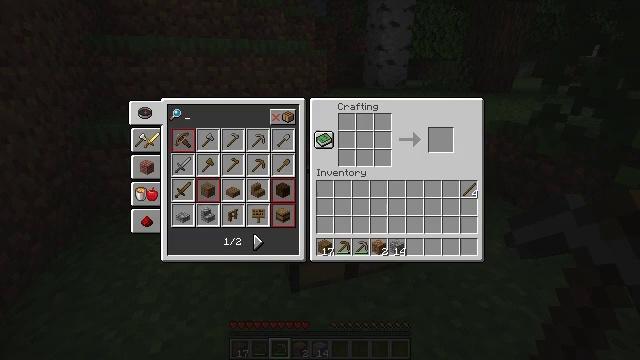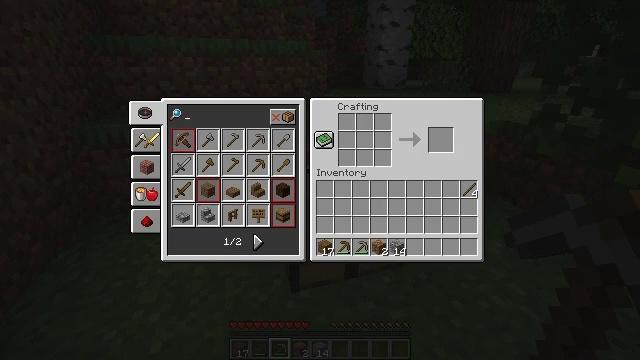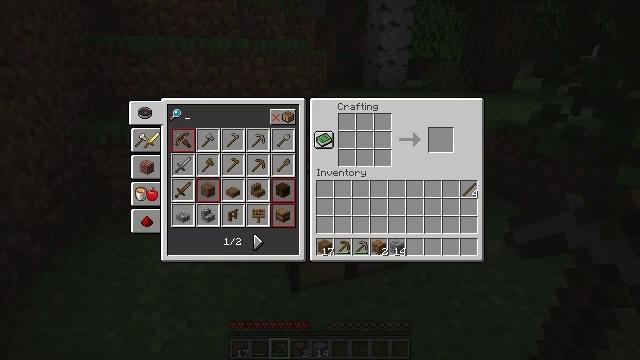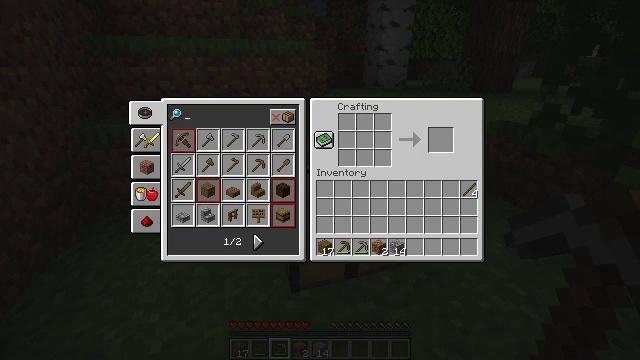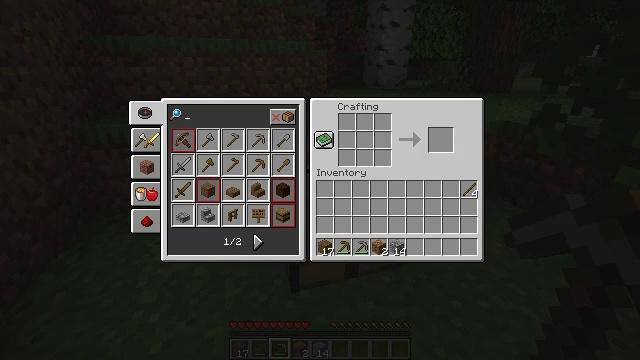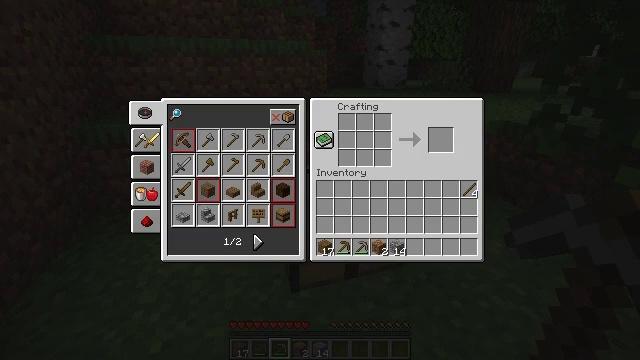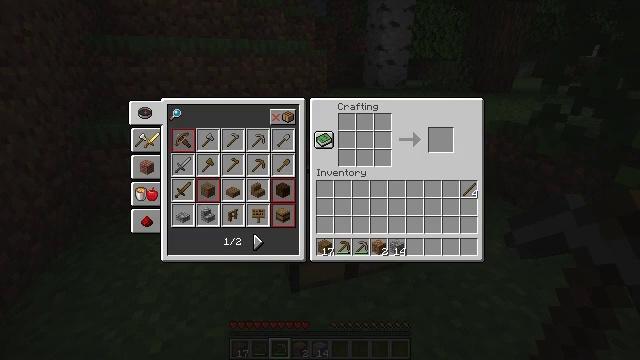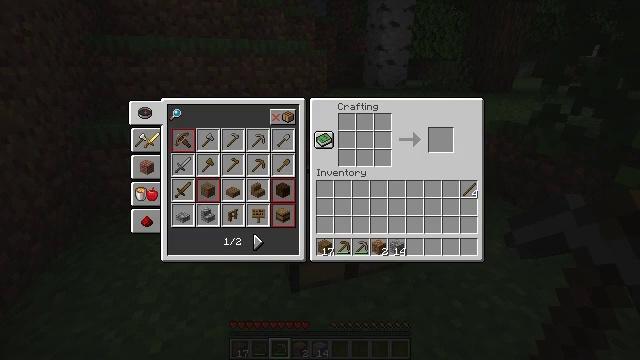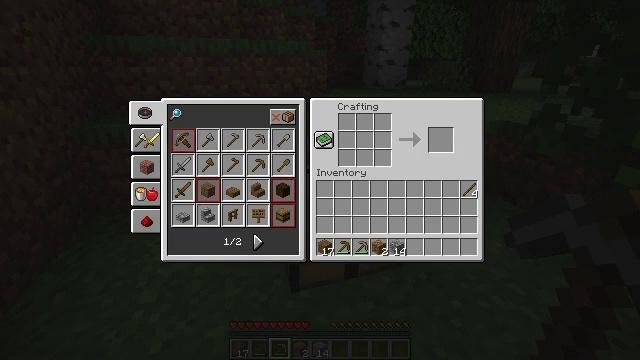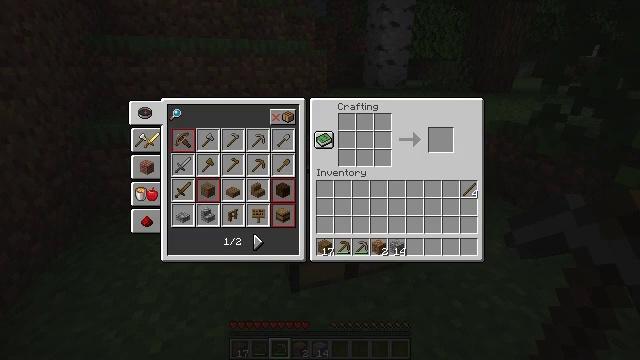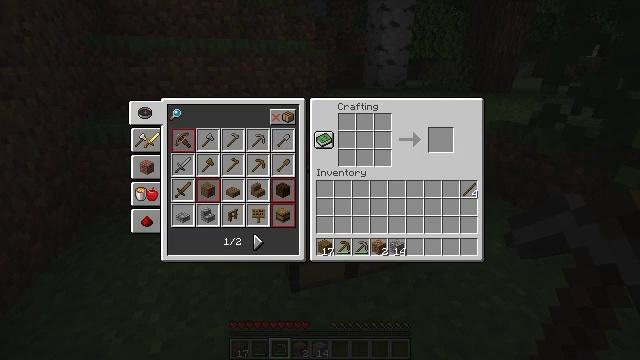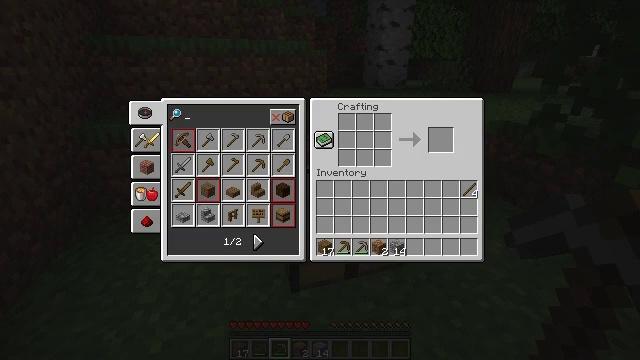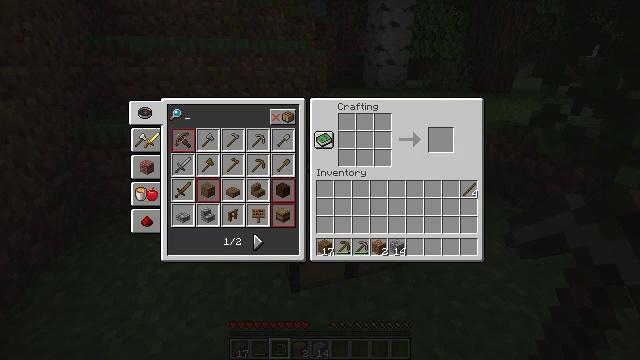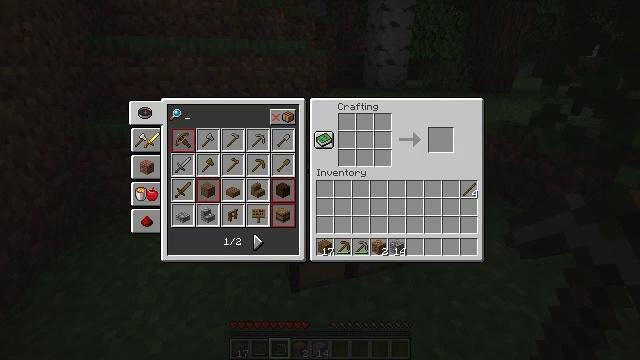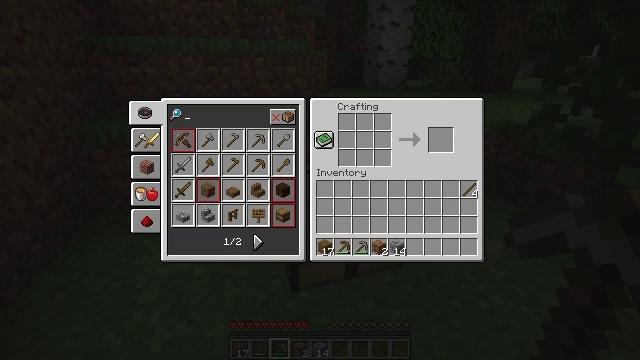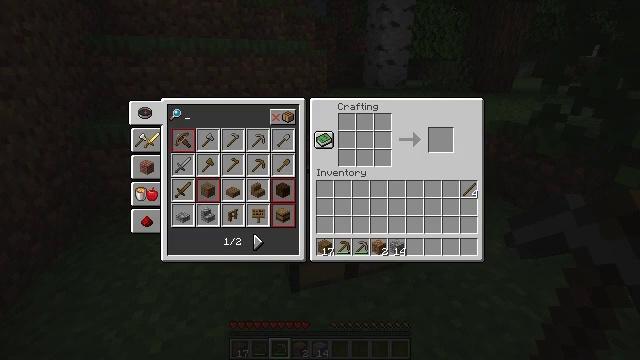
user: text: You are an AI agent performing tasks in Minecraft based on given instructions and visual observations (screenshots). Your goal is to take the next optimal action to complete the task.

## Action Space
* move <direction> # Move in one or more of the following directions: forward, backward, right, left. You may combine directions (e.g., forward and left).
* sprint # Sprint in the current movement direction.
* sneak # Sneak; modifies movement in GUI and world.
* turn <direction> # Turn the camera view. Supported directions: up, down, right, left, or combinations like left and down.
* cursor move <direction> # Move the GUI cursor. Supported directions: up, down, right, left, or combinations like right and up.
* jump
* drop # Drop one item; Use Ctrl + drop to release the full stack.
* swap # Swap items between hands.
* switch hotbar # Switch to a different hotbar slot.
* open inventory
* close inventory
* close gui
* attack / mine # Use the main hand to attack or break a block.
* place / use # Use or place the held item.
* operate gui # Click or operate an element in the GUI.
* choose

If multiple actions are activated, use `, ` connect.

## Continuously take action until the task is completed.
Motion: motion action
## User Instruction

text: Get a furnace by arranging cobblestone in the crafting grid.
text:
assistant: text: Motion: no_op
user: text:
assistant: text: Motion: no_op
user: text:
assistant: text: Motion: no_op
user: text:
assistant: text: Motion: no_op
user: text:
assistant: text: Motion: no_op
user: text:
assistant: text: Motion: no_op
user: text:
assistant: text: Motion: no_op
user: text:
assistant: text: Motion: no_op
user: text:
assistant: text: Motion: no_op
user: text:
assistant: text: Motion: no_op
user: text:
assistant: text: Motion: no_op
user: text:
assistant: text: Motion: no_op
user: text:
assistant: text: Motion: no_op
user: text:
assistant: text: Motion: no_op
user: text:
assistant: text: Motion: no_op
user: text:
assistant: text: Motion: no_op
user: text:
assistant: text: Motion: no_op
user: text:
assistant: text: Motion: no_op
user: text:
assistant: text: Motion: no_op
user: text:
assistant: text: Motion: no_op
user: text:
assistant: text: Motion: no_op
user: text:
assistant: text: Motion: no_op
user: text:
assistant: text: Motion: no_op
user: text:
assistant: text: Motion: no_op
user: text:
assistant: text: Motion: no_op
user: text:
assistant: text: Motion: no_op
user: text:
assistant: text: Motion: no_op
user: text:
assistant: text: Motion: no_op
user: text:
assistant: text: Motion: no_op
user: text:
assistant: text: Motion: no_op